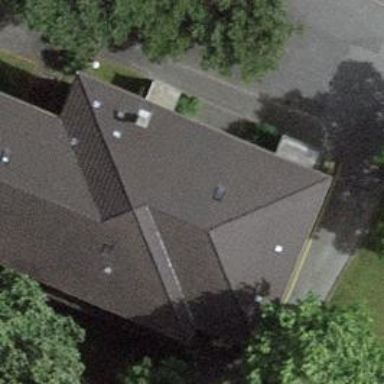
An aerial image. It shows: Building that serves as library.